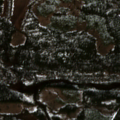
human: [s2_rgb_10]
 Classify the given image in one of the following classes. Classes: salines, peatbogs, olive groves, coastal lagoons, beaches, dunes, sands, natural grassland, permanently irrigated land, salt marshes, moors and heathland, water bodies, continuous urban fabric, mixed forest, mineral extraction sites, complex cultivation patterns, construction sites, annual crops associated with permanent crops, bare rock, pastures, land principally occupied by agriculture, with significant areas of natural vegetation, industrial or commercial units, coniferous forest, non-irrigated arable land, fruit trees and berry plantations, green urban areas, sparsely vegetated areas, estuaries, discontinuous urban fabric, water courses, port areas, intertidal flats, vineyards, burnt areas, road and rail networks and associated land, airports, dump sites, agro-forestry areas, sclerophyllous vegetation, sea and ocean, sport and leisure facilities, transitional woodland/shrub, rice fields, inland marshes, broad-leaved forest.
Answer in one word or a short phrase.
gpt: coniferous forest, mixed forest, transitional woodland/shrub